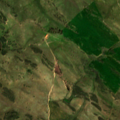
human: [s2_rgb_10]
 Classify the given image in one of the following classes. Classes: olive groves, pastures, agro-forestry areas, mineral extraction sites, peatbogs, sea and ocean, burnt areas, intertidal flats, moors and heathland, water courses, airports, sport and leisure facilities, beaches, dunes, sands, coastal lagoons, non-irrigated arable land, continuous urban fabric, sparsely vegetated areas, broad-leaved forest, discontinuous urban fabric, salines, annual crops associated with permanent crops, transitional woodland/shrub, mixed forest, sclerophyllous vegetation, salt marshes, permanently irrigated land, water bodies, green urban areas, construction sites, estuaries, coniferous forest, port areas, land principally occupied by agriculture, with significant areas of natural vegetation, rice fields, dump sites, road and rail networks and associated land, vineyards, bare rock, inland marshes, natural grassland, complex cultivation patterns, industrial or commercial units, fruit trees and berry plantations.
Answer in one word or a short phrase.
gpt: non-irrigated arable land, land principally occupied by agriculture, with significant areas of natural vegetation